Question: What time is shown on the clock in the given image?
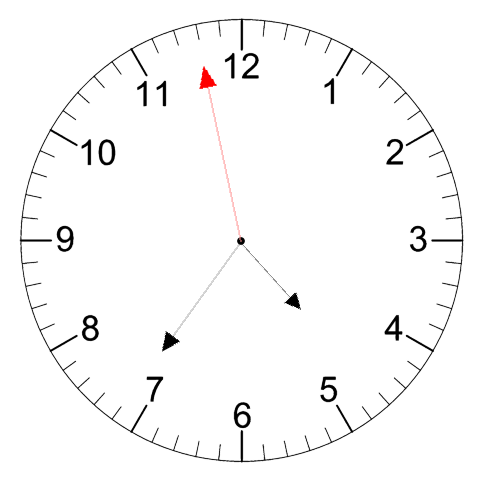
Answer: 04:35:58